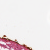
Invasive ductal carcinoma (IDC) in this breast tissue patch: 0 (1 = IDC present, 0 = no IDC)